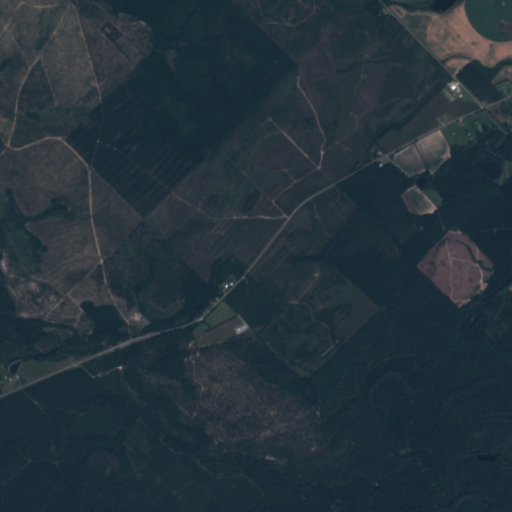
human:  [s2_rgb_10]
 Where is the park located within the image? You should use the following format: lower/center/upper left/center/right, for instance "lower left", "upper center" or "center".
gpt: The park is located in the lower left of the image.
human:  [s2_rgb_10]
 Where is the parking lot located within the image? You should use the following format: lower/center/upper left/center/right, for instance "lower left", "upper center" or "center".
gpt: There is no parking lot in the image.